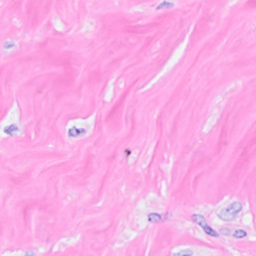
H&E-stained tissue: Breast